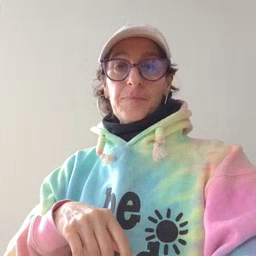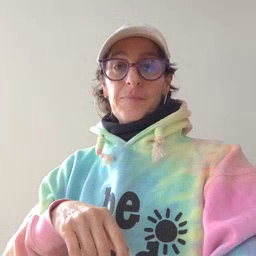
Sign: home